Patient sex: M
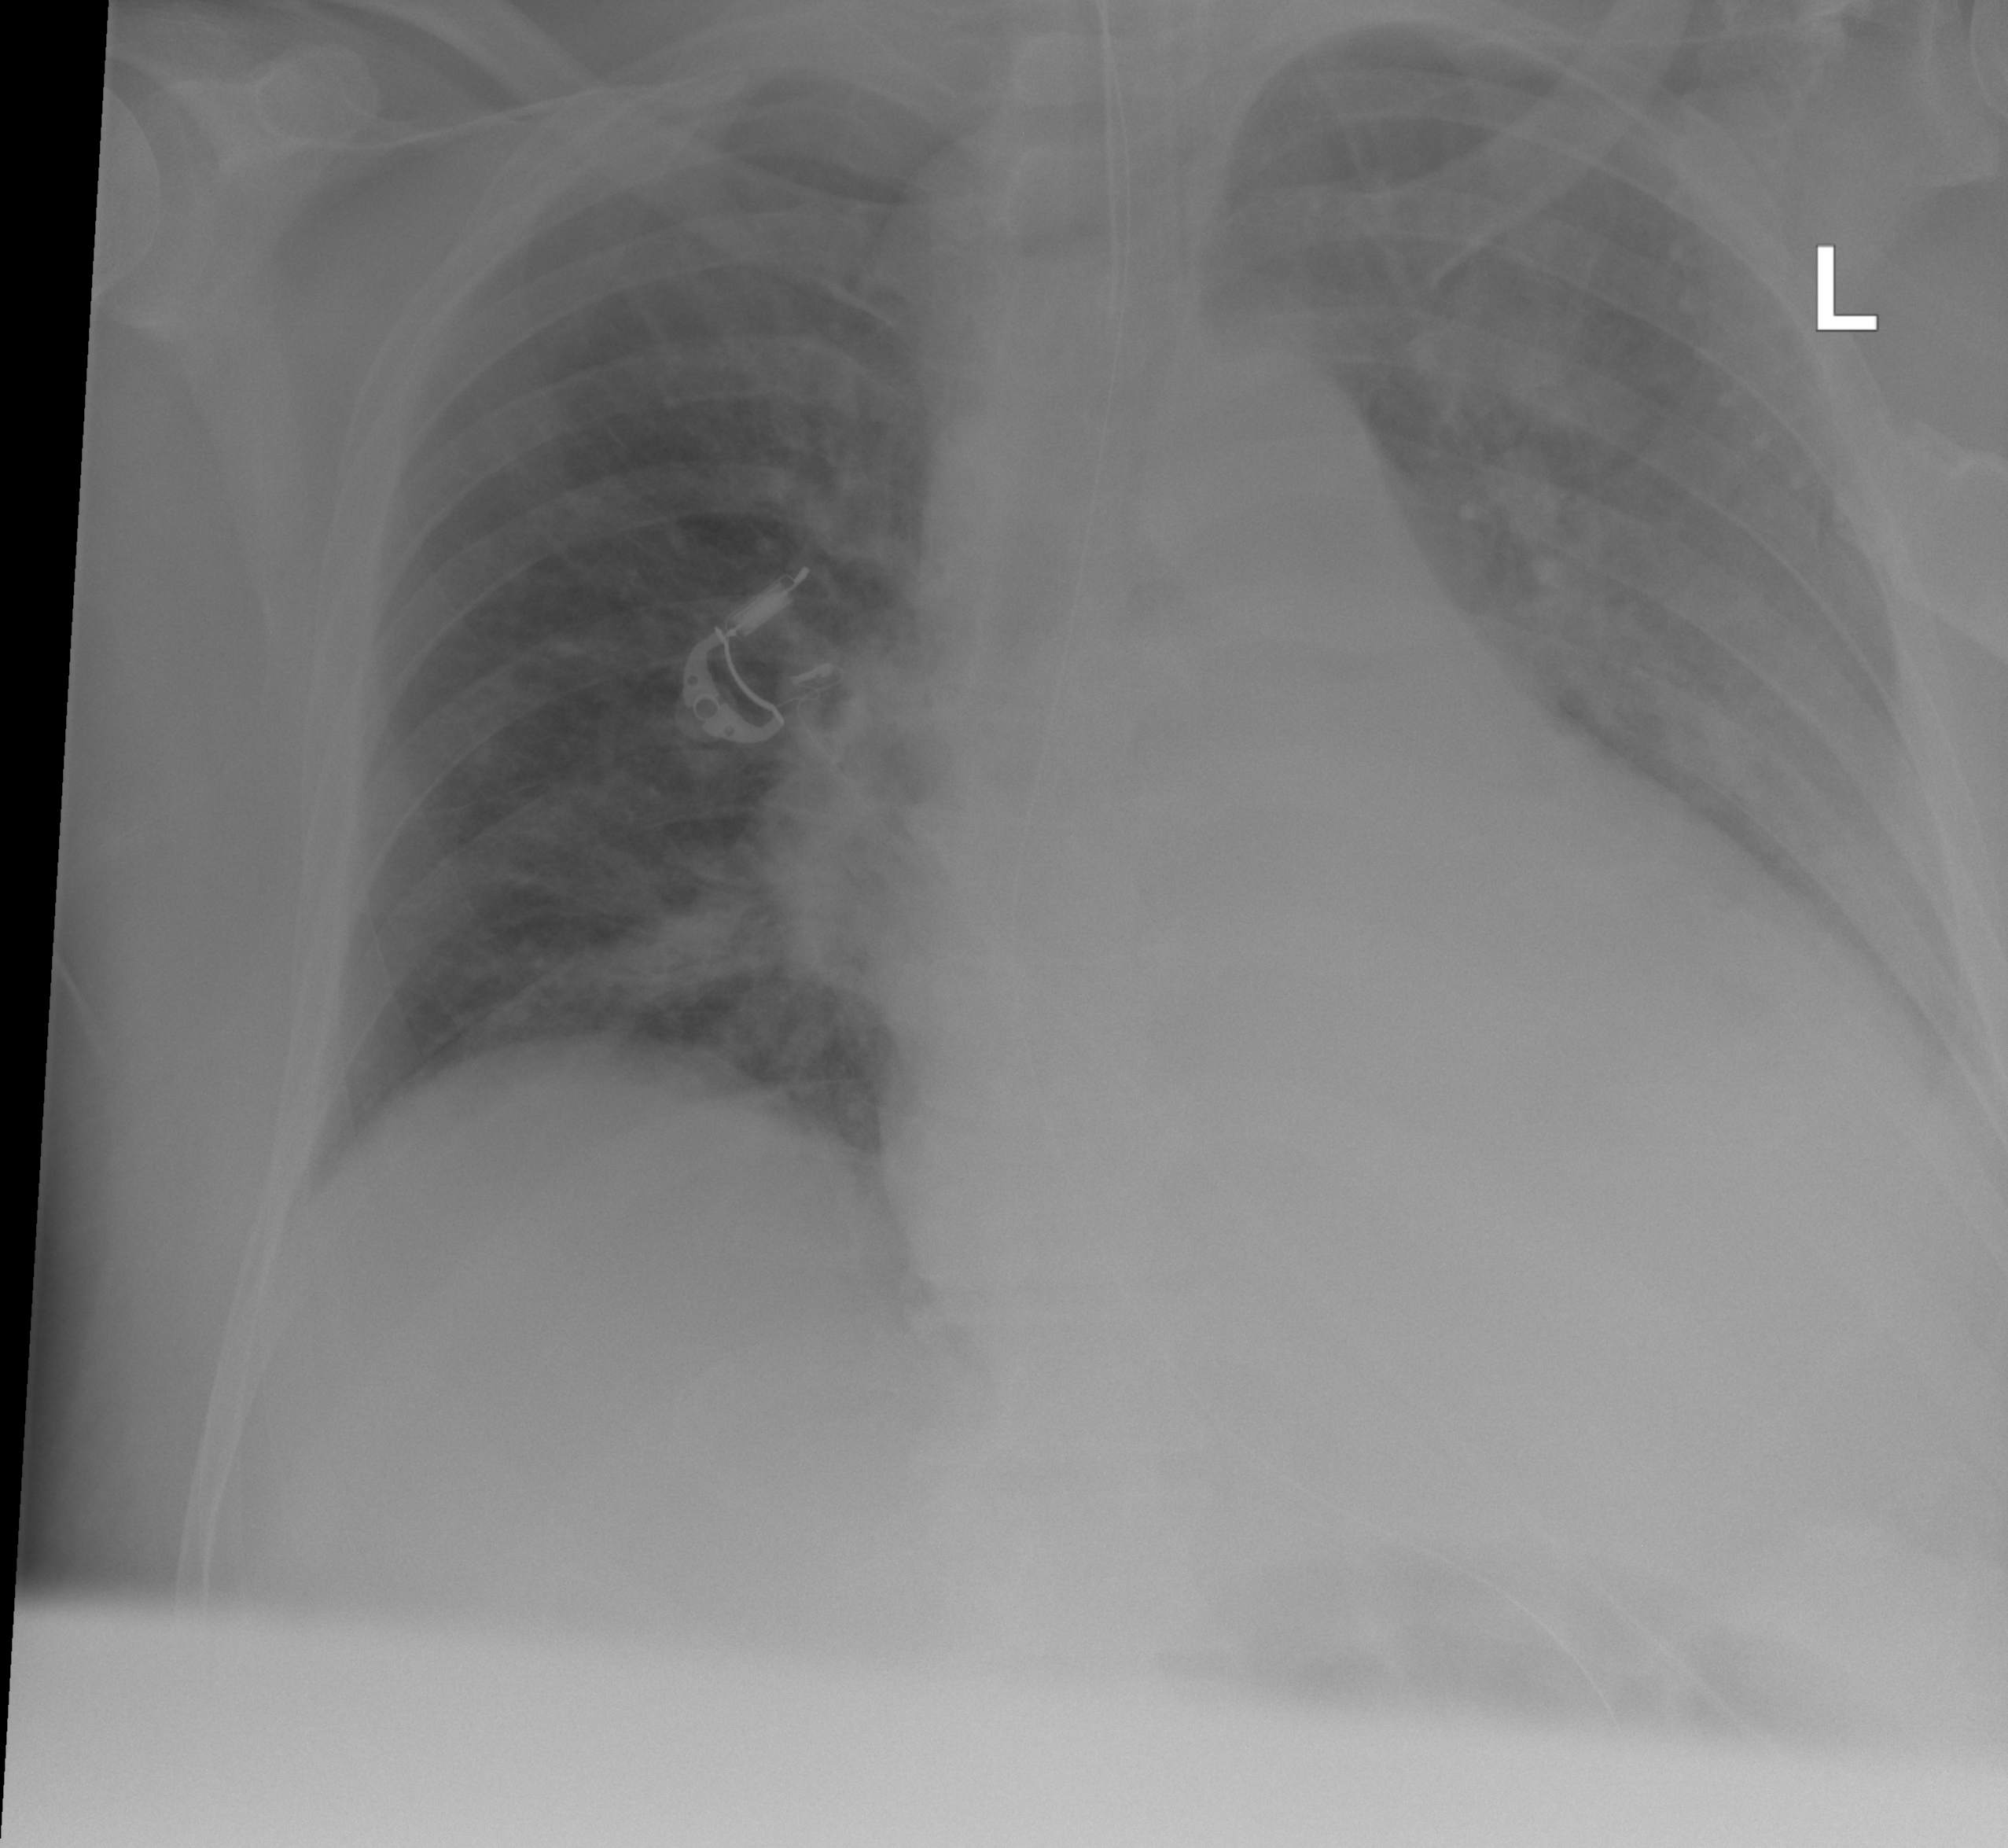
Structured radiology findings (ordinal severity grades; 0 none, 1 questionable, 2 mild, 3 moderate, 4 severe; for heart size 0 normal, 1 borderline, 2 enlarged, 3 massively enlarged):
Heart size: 2
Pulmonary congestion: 2
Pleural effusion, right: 0
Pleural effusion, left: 2
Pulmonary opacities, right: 1
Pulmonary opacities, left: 0
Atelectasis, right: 2
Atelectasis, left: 2